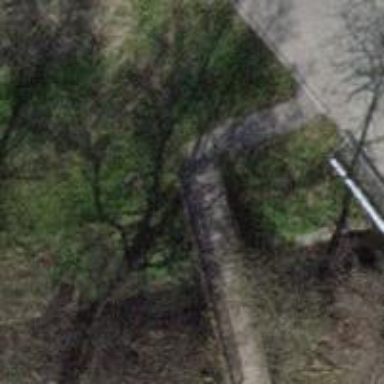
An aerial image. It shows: Footway bridge.